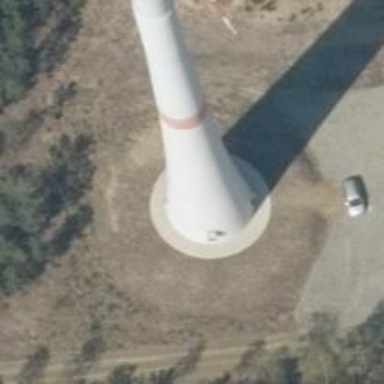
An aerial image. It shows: Wind generator is in the picture.